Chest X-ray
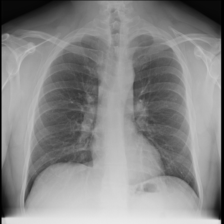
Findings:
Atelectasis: negative
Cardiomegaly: negative
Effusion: negative
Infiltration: positive
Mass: negative
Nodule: negative
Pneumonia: negative
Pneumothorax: negative
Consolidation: negative
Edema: negative
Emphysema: negative
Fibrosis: negative
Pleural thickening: negative
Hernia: negative